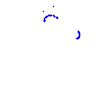
Particle: proton